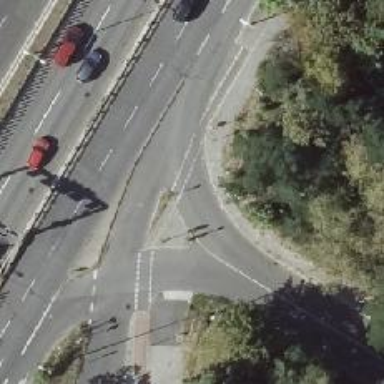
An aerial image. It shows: Stop road.